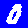
Digit: 0